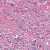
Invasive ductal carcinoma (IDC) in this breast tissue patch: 1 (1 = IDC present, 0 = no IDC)